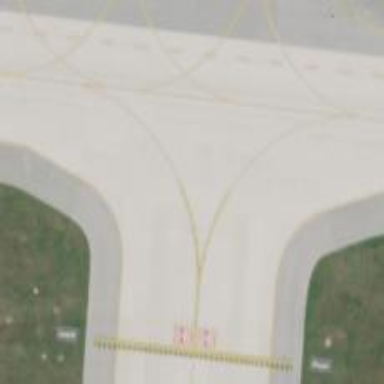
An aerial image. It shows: Image of taxiway at airport.